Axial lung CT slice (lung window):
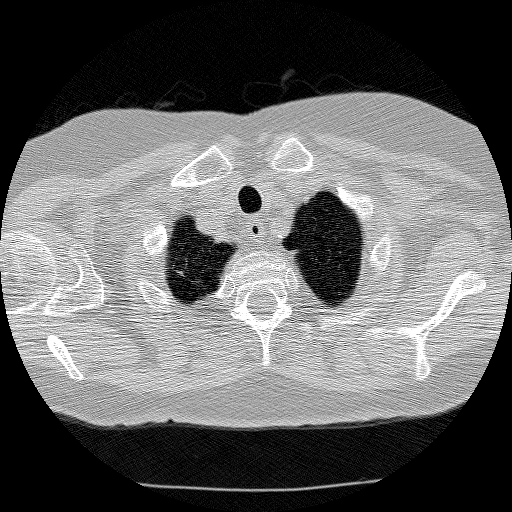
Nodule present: no